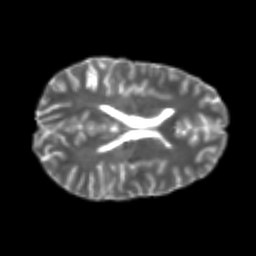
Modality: T2w
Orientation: axial
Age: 24
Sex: male
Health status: healthy
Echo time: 0.074 s